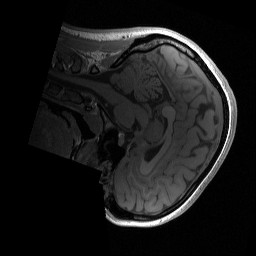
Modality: T1w
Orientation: sagittal
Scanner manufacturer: siemens
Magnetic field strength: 3 T
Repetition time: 2 s
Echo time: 0.0022 s